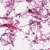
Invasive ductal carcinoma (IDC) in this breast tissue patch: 0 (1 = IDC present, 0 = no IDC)